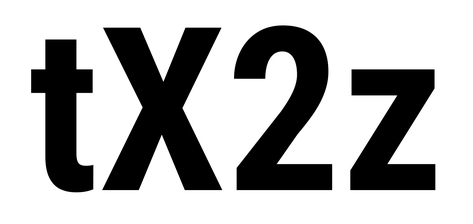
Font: Roboto_Condensed_Bold